Question: in my application I used and . In there i have to populate a with data from a . my is as below.
'''
<DataGrid HorizontalAlignment="Left" Height="189" Margin="10,10,0,0" VerticalAlignment="Top" Width="351" Name="StudentGrid" SelectionChanged="StudentGrid_SelectionChanged">
<DataGrid.Columns>
<DataGridTextColumn Header="Student ID" Binding="{Binding Path=Student.StudentId}"/>
<DataGridTextColumn Header="First Name" Binding="{Binding Path=Student.FirstName}"/>
<DataGridTextColumn Header="Last Name" Binding="{Binding Path=Student.LastName}"/>
<DataGridTextColumn Header="Gender" Binding="{Binding Path=Student.Gender}"/>
</DataGrid.Columns>
</DataGrid>
'''
and my method is as below.
'''
private void Window_Loaded(object sender, RoutedEventArgs e)
{
SchoolDataDataContext con = new SchoolDataDataContext();
List<Student> students = (from s in con.Students
select s).ToList<Student>();
StudentGrid.ItemsSource = students;
}
'''
But when the program is executed the datagrid does not show single data although the student table in the database contain data.

how can I fix this.
ok I changed the datagrid as mentioned below answers as below but nothing changes.
'''
<DataGrid AutoGenerateColumns="False" ItemsSource="{Binding}" HorizontalAlignment="Left" Height="191" Margin="23,24,0,0" VerticalAlignment="Top" Width="447" Name="StudentGrid" >
<DataGrid.Columns>
<DataGridTextColumn Header="Student ID" Binding="{Binding Path=StudentId}"/>
<DataGridTextColumn Header="First Name" Binding="{Binding Path=FirstName}"/>
<DataGridTextColumn Header="Last Name" Binding="{Binding Path=LastName}"/>
<DataGridTextColumn Header="Gender" Binding="{Binding Path=Gender}"/>
</DataGrid.Columns>
</DataGrid>
'''
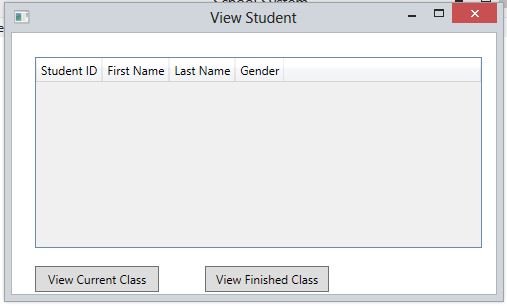
Answer: You should use and
'''
<DataGrid AutoGenerateColumns="False" ItemsSource="{Binding}" HorizontalAlignment="Left" Height="189" Margin="10,10,0,0" VerticalAlignment="Top" Width="351" Name="StudentGrid" SelectionChanged="StudentGrid_SelectionChanged">
<DataGrid.Columns>
<DataGridTextColumn Header="Student ID" Binding="{Binding Path=Student.StudentId}"/>
<DataGridTextColumn Header="First Name" Binding="{Binding Path=Student.FirstName}"/>
<DataGridTextColumn Header="Last Name" Binding="{Binding Path=Student.LastName}"/>
<DataGridTextColumn Header="Gender" Binding="{Binding Path=Student.Gender}"/>
</DataGrid.Columns>
</DataGrid>
'''